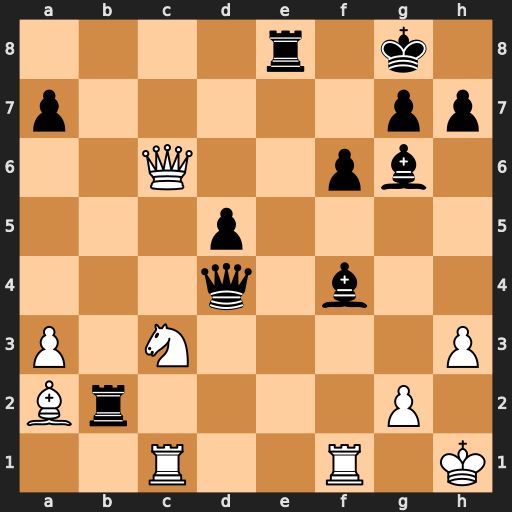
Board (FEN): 4r1k1/p5pp/2Q2pb1/3p4/3q1b2/P1N4P/Br4P1/2R2R1K
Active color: w
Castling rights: -
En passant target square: -
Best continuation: Qxd5+ Qxd5 Bxd5+ Kh8 Rxf4